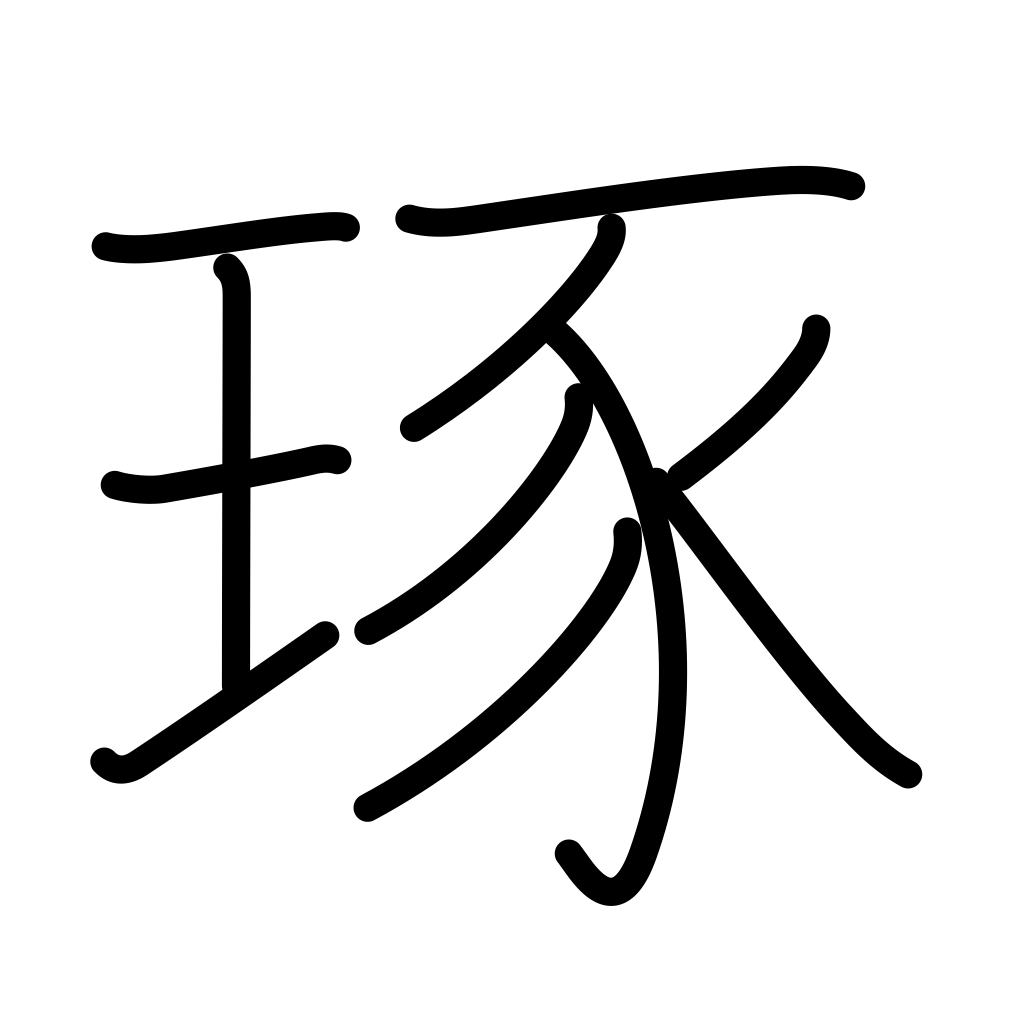
Meaning: polish